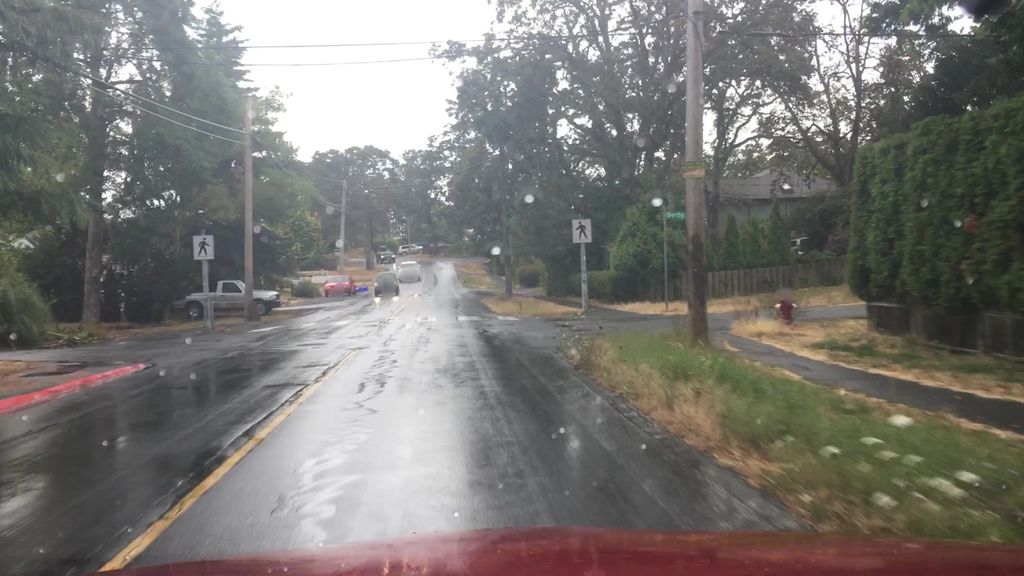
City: victoria